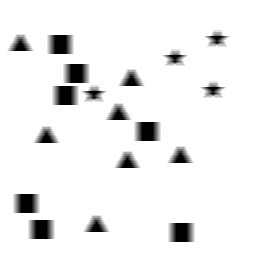
Squares: 7
Triangles: 7
Stars: 4
Total shapes: 18